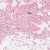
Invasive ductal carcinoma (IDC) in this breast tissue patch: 0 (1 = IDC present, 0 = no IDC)